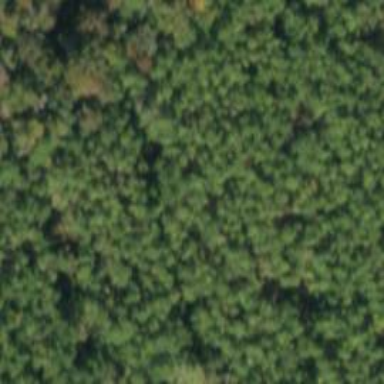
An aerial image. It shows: Forest with needle-leaved trees.